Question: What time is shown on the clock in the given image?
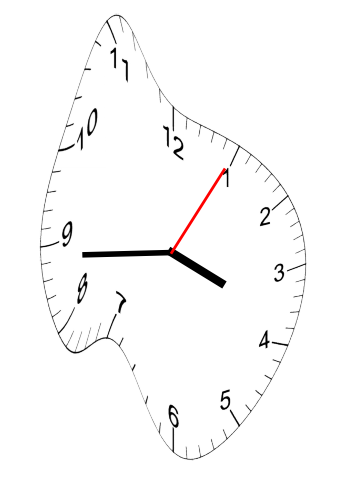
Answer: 03:44:05